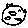
Label: moon